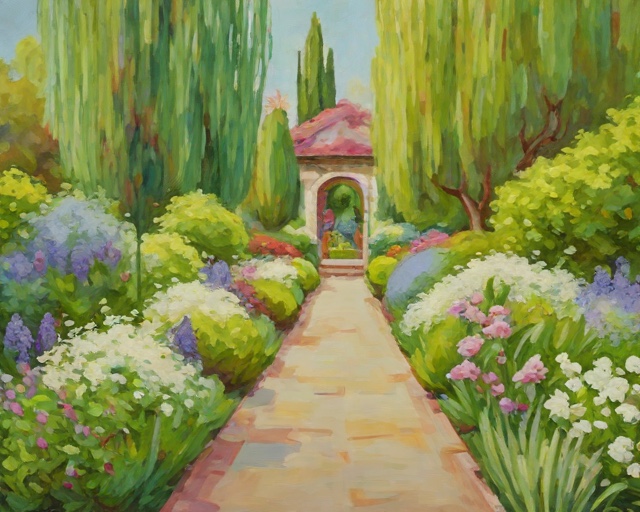
Category: Thank You